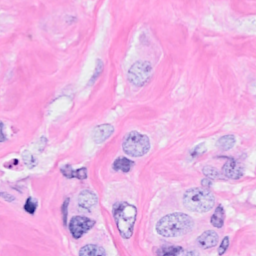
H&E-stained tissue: Breast